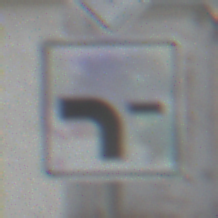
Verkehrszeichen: VerlaufVorfahrtsstrasse6
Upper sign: Vorfahrtsstrasse
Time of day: MorningAfternoon
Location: Outdoor (Nature)
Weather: PartlyCloudy
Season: Autumn
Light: Natural